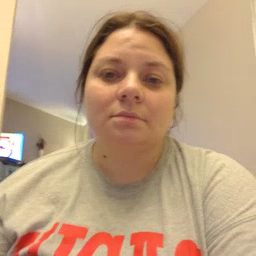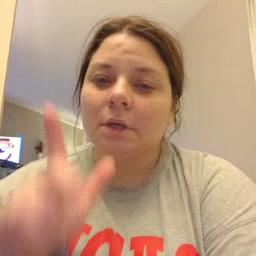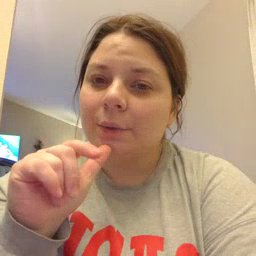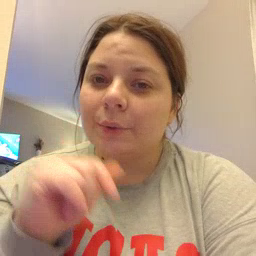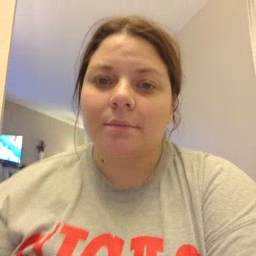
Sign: who